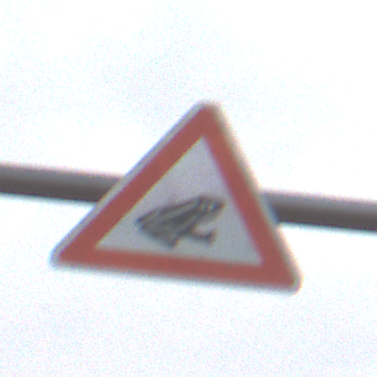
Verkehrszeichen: AmphibienwanderungLinks
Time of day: Midday
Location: Outdoor (Nature)
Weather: PartlyCloudy
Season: NotSpecified
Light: Natural